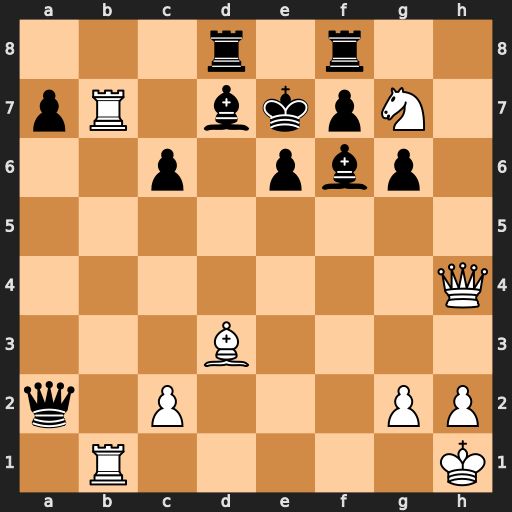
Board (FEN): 3r1r2/pR1bkpN1/2p1pbp1/8/7Q/3B4/q1P3PP/1R5K
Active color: w
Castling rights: -
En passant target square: -
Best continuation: Qb4+ c5 Qxc5#